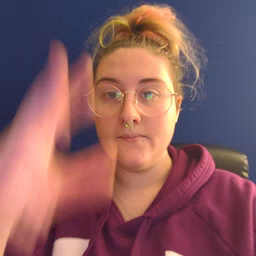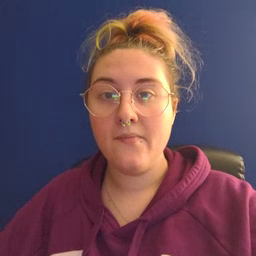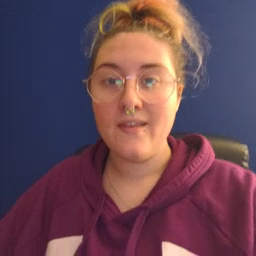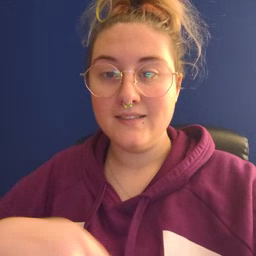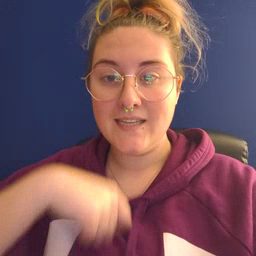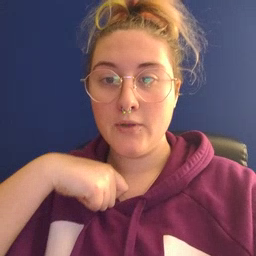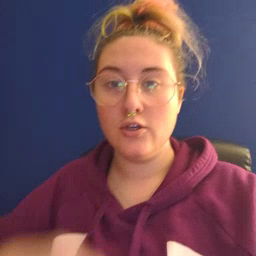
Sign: zipper